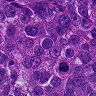
Metastatic tissue present: yes